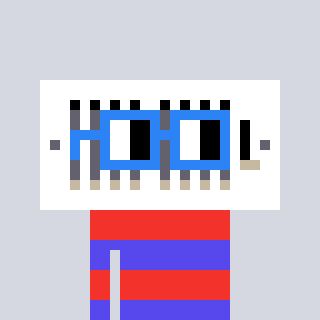
a pixel art character with square blue glasses, a vent-shaped head and a computerblue-colored body on a cool background